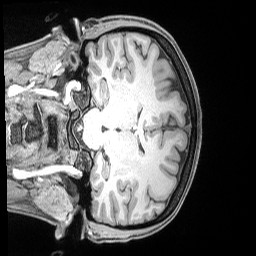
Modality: T1w
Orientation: coronal
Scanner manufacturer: siemens
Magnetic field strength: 3 T
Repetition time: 2.53 s
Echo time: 0.00169 s